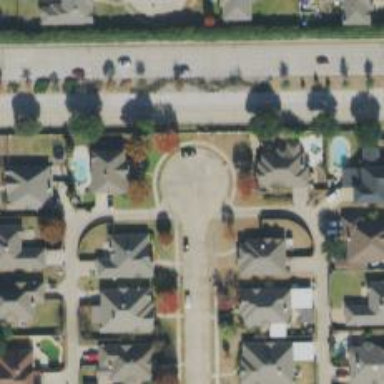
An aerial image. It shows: Circle designated as turning point on the road.